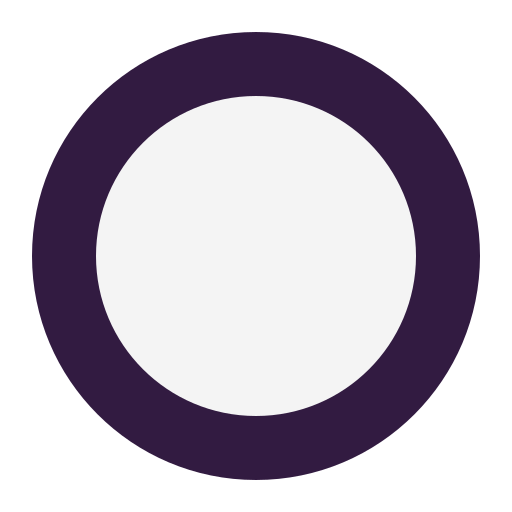
radio button flat